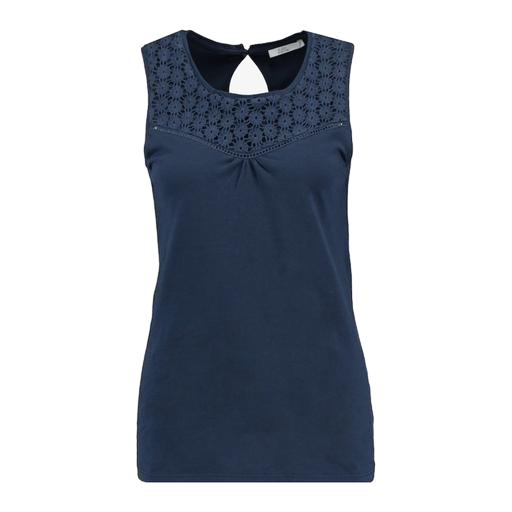
dark blue tank top, blue sleeveless t-shirt, blue cutout top only macy, white background